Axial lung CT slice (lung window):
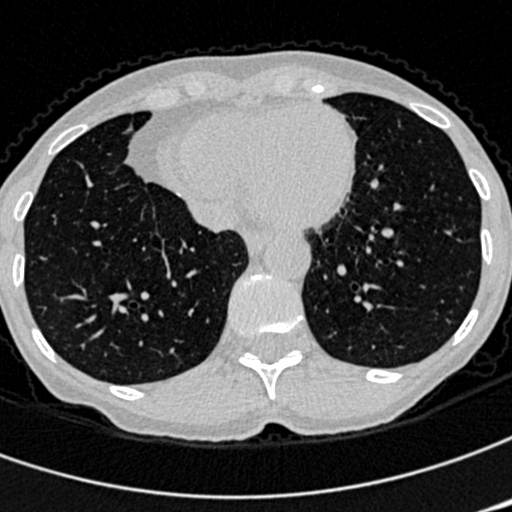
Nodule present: no